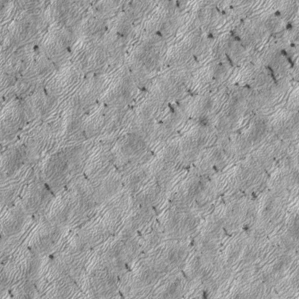
Label: frost